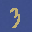
Label: 3